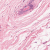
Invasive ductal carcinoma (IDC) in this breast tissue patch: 0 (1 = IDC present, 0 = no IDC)